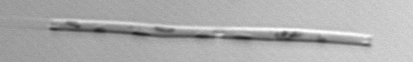
Label: Eucampia_morphytype1